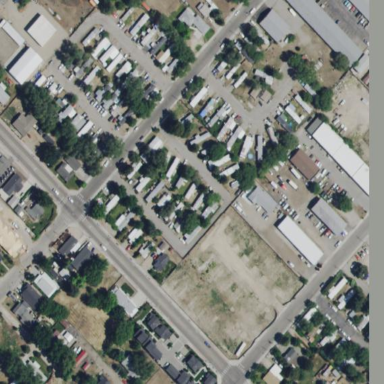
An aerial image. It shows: Residential area designated as trailer park.